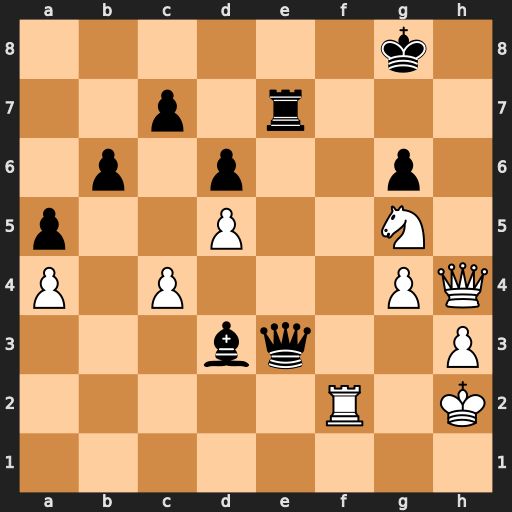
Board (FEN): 6k1/2p1r3/1p1p2p1/p2P2N1/P1P3PQ/3bq2P/5R1K/8
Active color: w
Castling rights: -
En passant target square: -
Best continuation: Rf8+ Kxf8 Qh8#